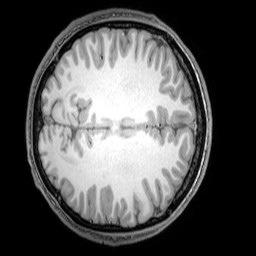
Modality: T1w
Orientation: axial
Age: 21
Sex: male
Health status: healthy
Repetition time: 0.081 s
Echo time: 0.037 s